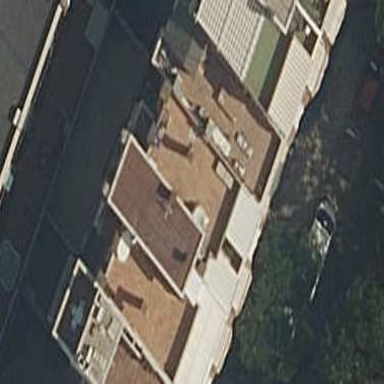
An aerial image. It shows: Flat-roofed apartment building.